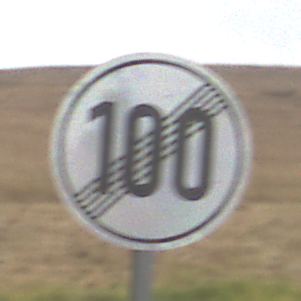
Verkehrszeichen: EndeGeschwindigkeit100
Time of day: MorningAfternoon
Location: Outdoor (Nature)
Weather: Overcast
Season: NotSpecified
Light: Natural